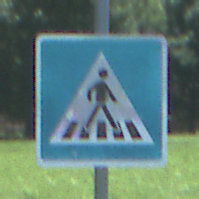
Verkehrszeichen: FussgaengerueberwegLinks
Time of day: Midday
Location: Outdoor (Nature)
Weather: Clear
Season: Summer
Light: Natural